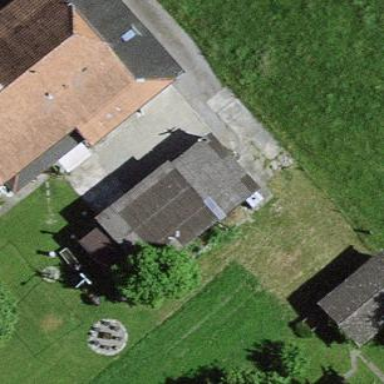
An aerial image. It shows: Garage building.